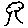
Label: tree